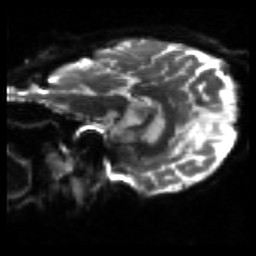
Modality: sbref
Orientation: sagittal
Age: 70
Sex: female
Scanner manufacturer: siemens
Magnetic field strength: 3 T
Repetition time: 4.71 s
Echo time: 0.0906 s